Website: lowes
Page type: receipt
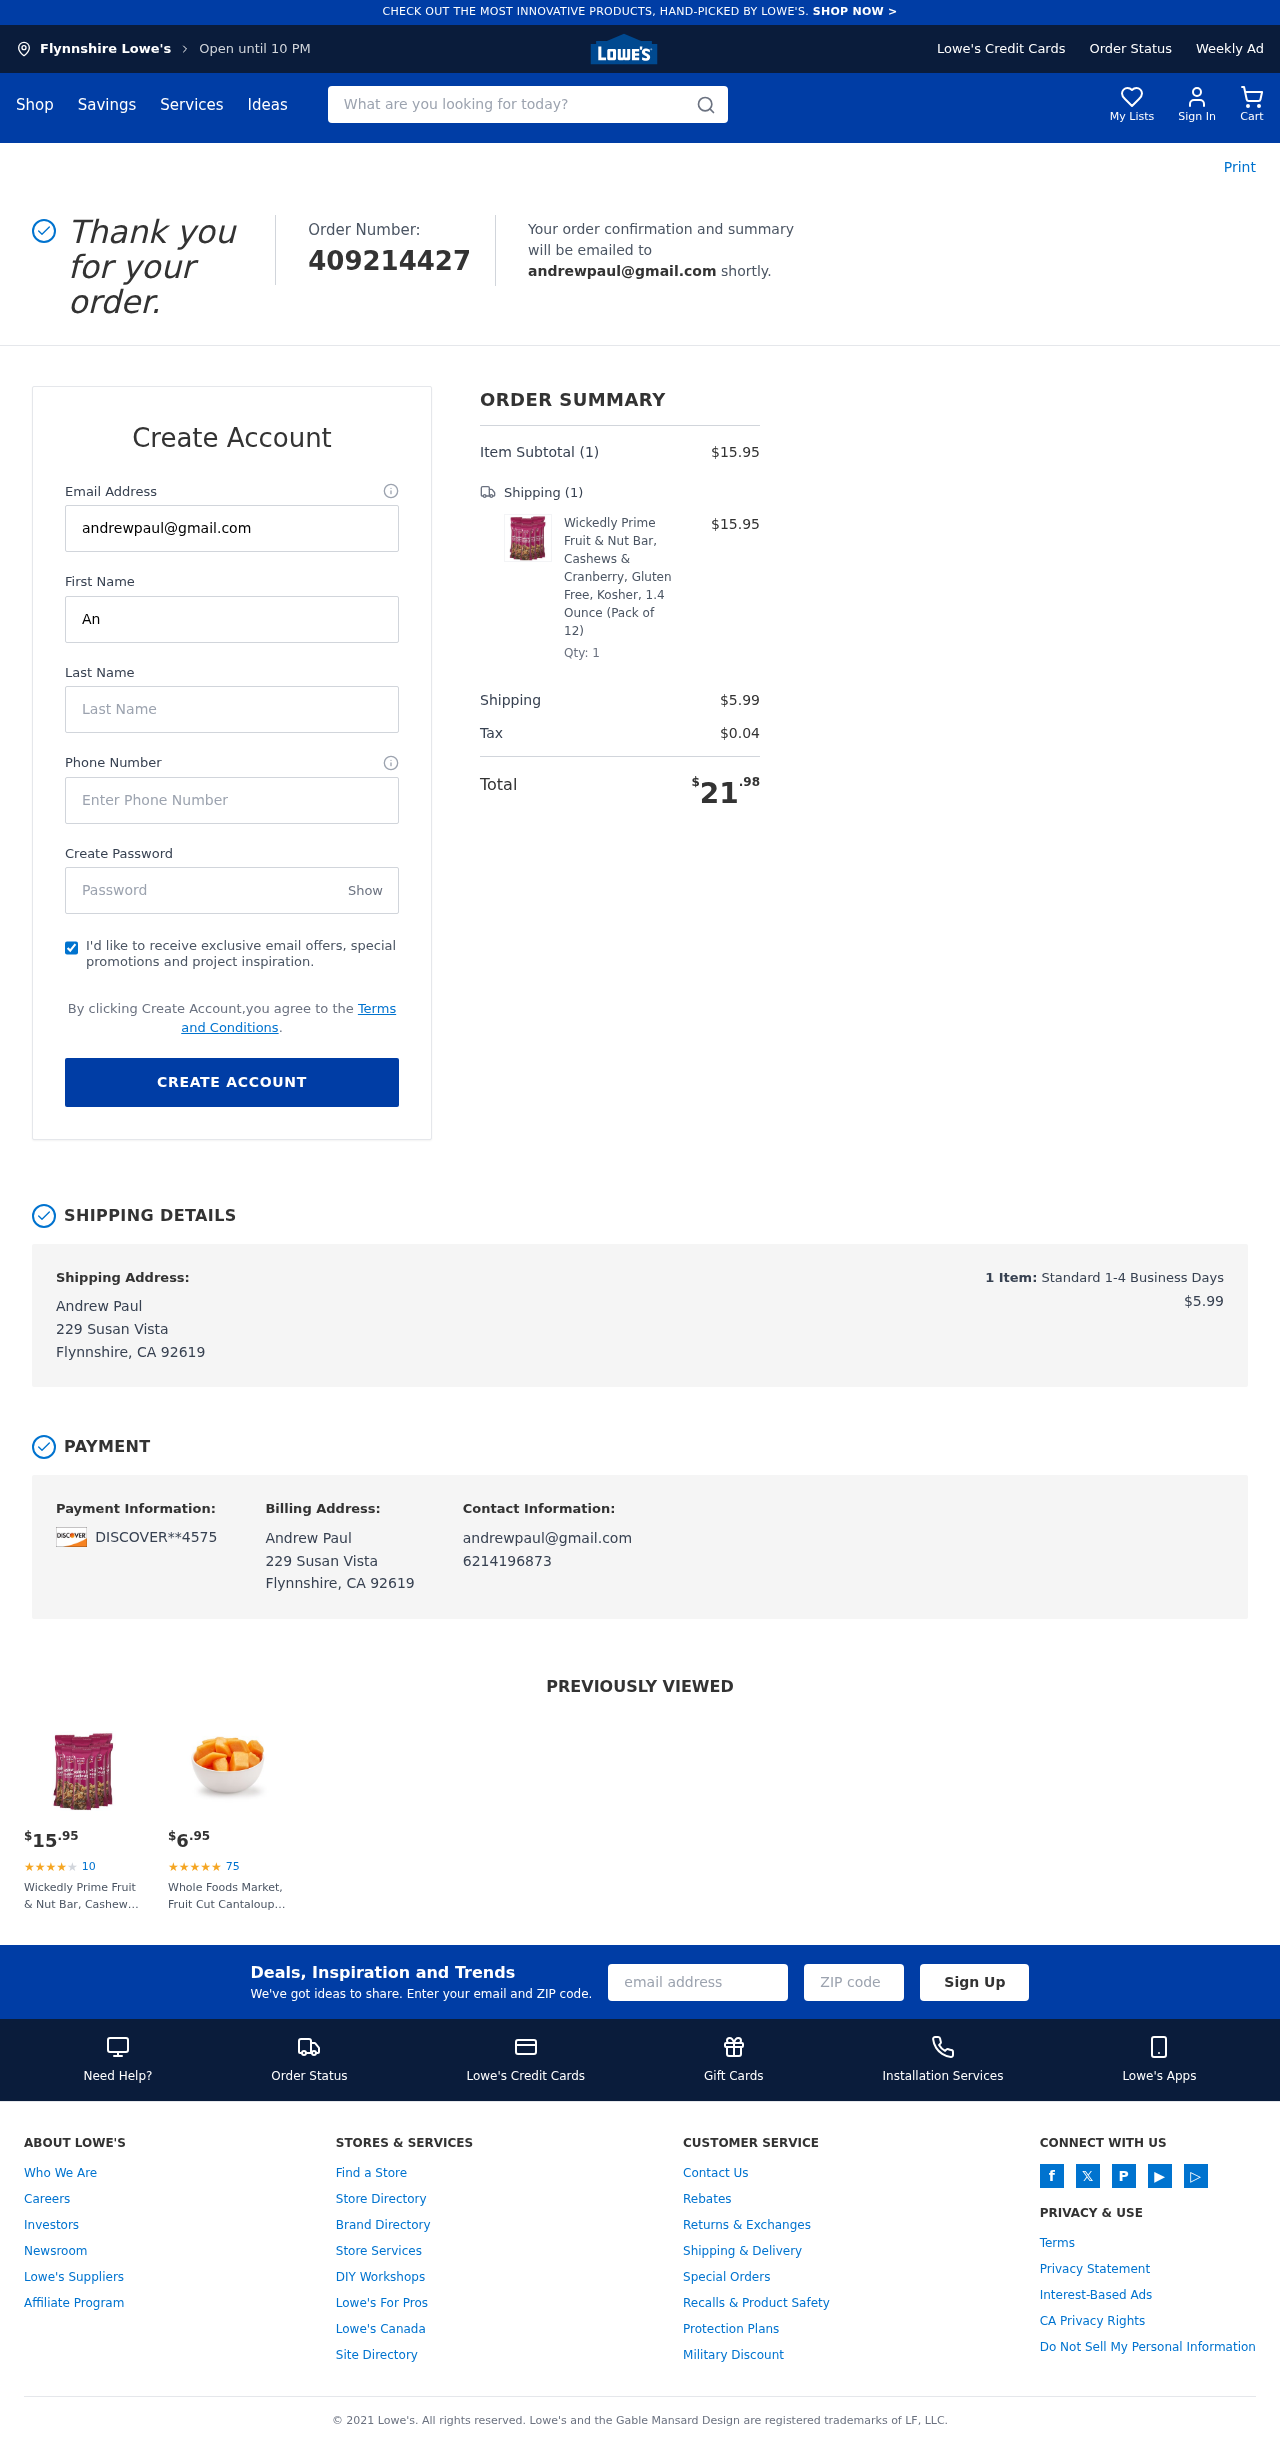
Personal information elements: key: PII_CARD_LAST4
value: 4575
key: PII_CARD_TYPE
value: DISCOVER
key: PII_CITY
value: Flynnshire
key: PII_EMAIL
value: andrewpaul@gmail.com
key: PII_FULLNAME
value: Andrew Paul
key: PII_PHONE
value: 6214196873
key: PII_STREET
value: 229 Susan Vista
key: PII_FIRSTNAME
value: Andrew
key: PII_LASTNAME
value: Paul
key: PII_CITY_STATE_ZIP
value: Flynnshire, CA 92619
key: PII_FULLNAME2
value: Andrew Paul
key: PII_FULLNAME3
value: Andrew Paul
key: PII_FIRSTNAME2
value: Andrew
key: PII_FIRSTNAME3
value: Andrew
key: PII_LASTNAME2
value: Paul
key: PII_LASTNAME3
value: Paul
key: PII_FIRSTNAME_DERIVED
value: Andrew
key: PII_LASTNAME_DERIVED
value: Paul
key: PII_FULLNAME_DERIVED
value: Andrew Paul
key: PII_NAME_FULL_DERIVED
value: Andrew Paul
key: PII_GIFT_FIRSTNAME
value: Susan
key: PII_POSTCODE
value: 92619
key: PII_STATE_ABBR
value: CA
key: PII_POSTCODE_FULL
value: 92619
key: PII_CITY_STATE
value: Flynnshire, CA
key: PII_POSTCODE_NUMERIC
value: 92619
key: PII_EMAIL2
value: andrewpaul@gmail.com
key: PII_EMAIL3
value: andrewpaul@gmail.com
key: PII_PHONE_LINE
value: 6873
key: PII_PHONE_SUFFIX
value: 6873
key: PII_PHONE2
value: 6214196873
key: PII_PHONE3
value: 6214196873
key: PII_PHONE_NUMERIC
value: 6214196873
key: PII_PHONE_LINE_NUMERIC
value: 6873
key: PII_PHONE_SUFFIX_NUMERIC
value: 6873
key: PII_PHONE2_NUMERIC
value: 6214196873
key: PII_PHONE3_NUMERIC
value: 6214196873
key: PII_PHONE_DIGITS
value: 6214196873
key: PII_PHONE_LAST4
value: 6873
Product elements: key: PRODUCT1_NAME
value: Wickedly Prime Fruit & Nut Bar, Cashews & Cranberry, Gluten Free, Kosher, 1.4 Ounce (Pack of 12)
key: PRODUCT1_PRICE
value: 15.95
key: PRODUCT1_QUANTITY
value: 1
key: PRODUCT2_NAME
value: Whole Foods Market, Fruit Cut Cantaloupe Chunks Conventional, 10 Ounce
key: PRODUCT2_NUM_RATINGS
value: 75
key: PRODUCT2_PRICE
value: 6.95
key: PRODUCT1_PRICE2
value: $15.95
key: PRODUCT1_RATING2
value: ★
★
★
★
★
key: PRODUCT1_NUM_RATINGS2
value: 10
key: PRODUCT1_NAME2
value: Wickedly Prime Fruit & Nut Bar, Cashews & Cranberry, Gluten Free, Kosher, 1.4 Ounce (Pack of 12)
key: PRODUCT2_RATING
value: ★
★
★
★
★
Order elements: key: ORDER_ID
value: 409214427
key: ORDER_NUM_ITEMS
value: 1
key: ORDER_SUBTOTAL
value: $15.95
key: ORDER_NUM_ITEMS2
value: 1
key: ORDER_SHIPPING_COST
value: $5.99
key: ORDER_TAX
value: $0.04
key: ORDER_TOTAL
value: $21.98
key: ORDER_NUM_ITEMS3
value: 1
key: ORDER_SHIPPING_COST2
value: $5.99
Search elements: key: HEADER_SEARCH
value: What are you looking for today?